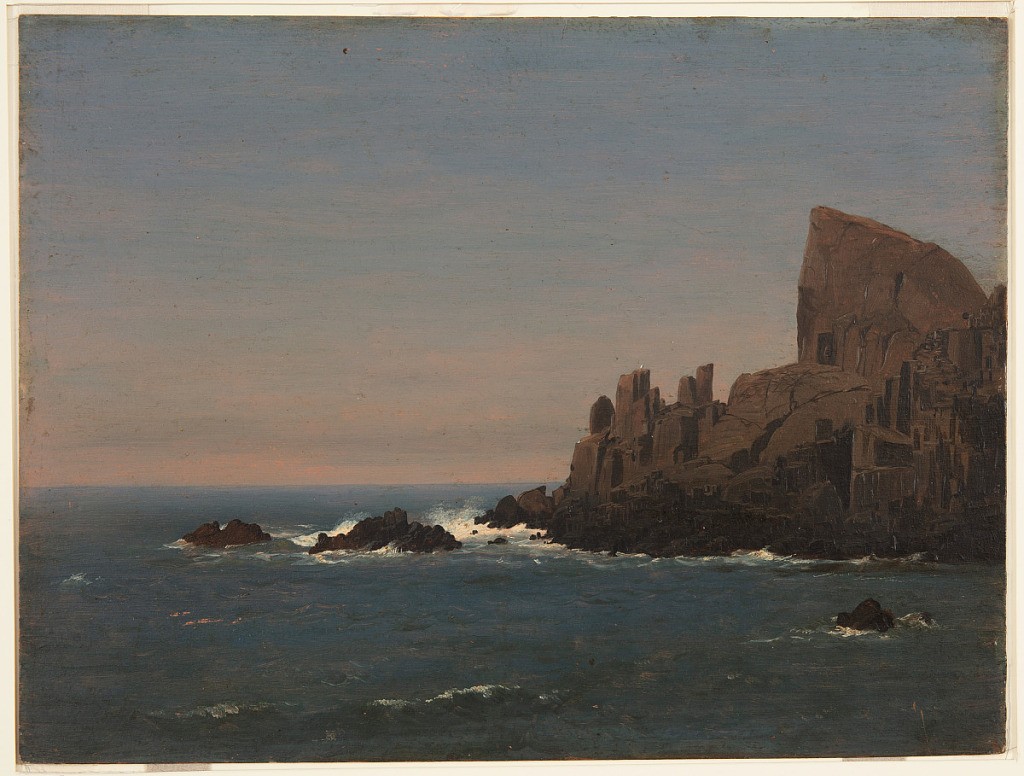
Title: Rocks off Grand Manan Island, Canada
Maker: Frederic Edwin Church, American, 1826–1900
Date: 1851 or 1852
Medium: Oil and graphite on cardboard
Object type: Drawing
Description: Landscape sketch showing a view of the rocky, craggy coastline of Grand Manan Island in Canada. The immediate foreground is comprised of rippling ocean surf that extends into the middle distance, where a tall, rocky promontory rises at right, surrounded by numerous geometric basalt columns. These forms descend toward the center, where waves crash against semi-submerged rocks. The sky above is clear and imbued with a warm tone, due to the brick-colored ground used by the artist.